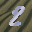
Label: 2